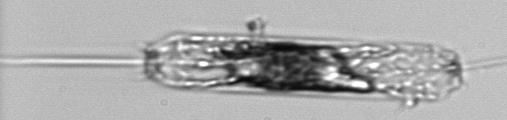
Label: Ditylum_brightwellii